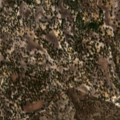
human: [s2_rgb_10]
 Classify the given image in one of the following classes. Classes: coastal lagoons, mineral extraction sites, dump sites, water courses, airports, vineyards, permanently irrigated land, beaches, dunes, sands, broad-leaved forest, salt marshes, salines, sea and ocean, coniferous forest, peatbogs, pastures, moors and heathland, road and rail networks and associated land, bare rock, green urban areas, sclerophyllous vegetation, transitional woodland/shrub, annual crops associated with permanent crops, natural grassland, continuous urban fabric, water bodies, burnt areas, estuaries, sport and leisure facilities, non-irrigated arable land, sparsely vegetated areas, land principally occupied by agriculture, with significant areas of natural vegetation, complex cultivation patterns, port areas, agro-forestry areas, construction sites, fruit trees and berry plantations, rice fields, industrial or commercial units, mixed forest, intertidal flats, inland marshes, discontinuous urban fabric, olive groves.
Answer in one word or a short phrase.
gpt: agro-forestry areas, mixed forest